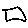
Label: square